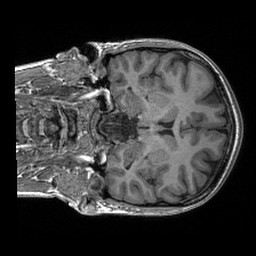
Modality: T1w
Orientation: coronal
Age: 21
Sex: female
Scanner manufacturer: siemens
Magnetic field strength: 3 T
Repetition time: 2.4 s
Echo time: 0.00191 s